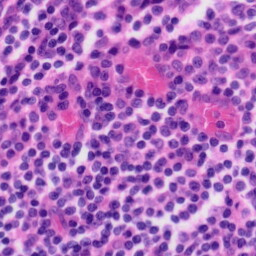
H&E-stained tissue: Tonsil